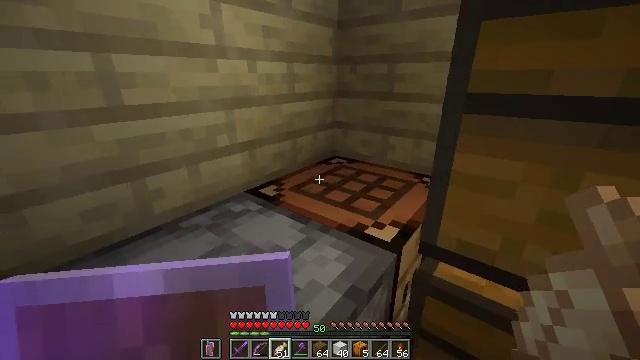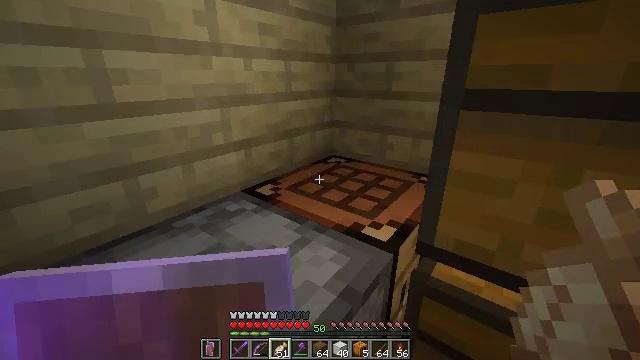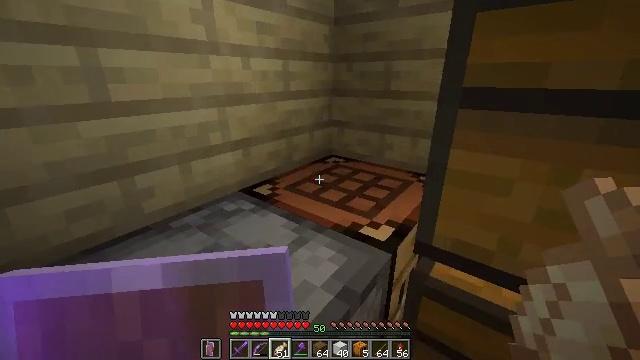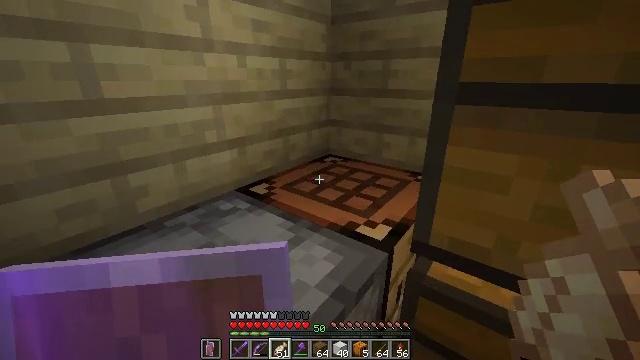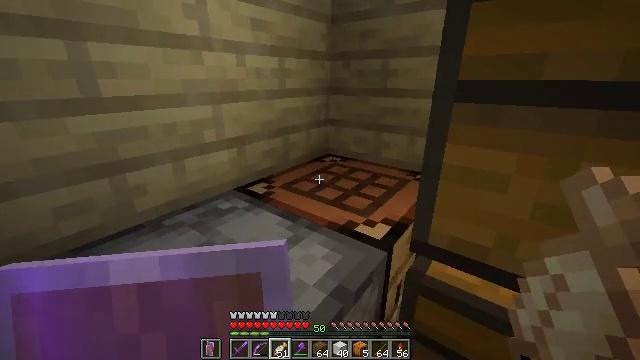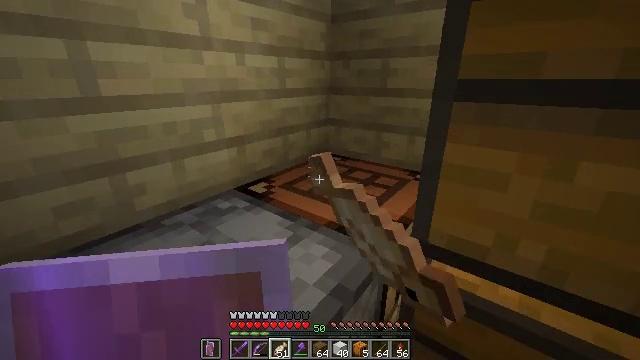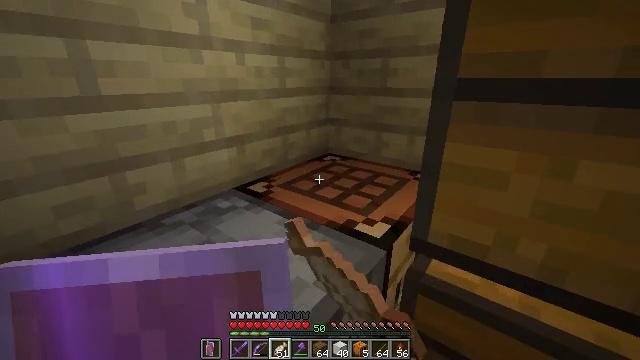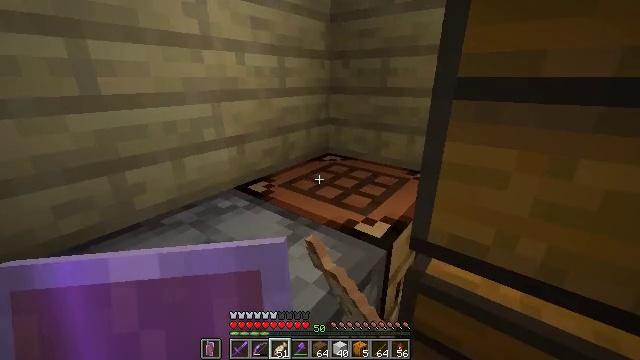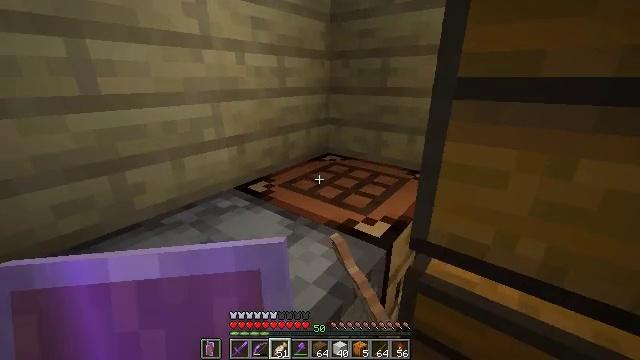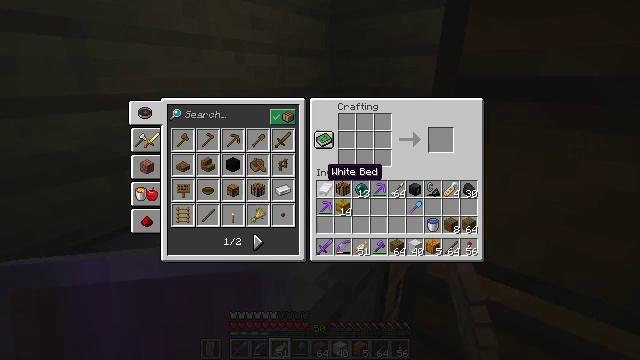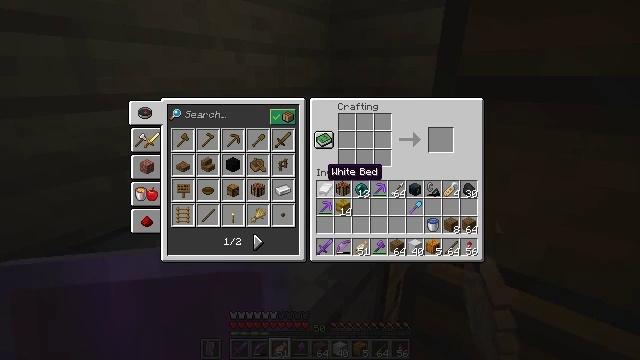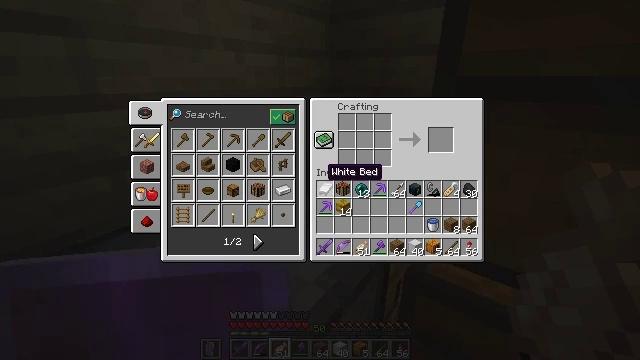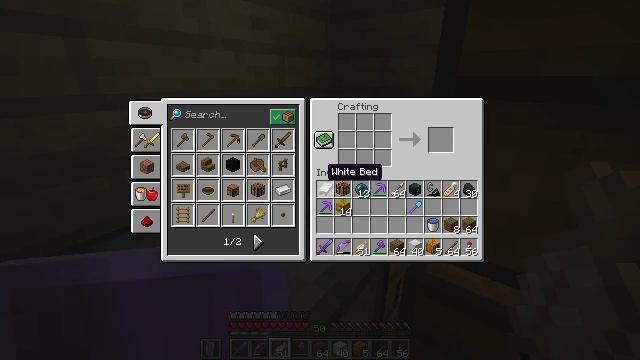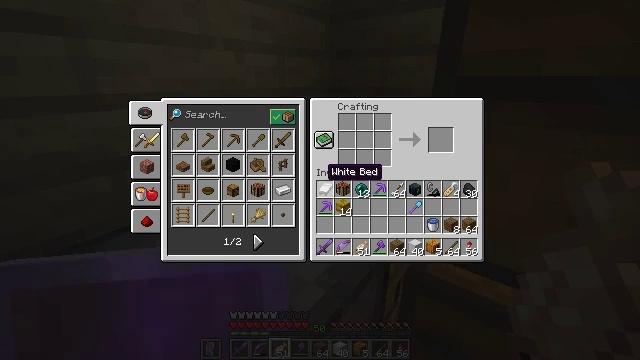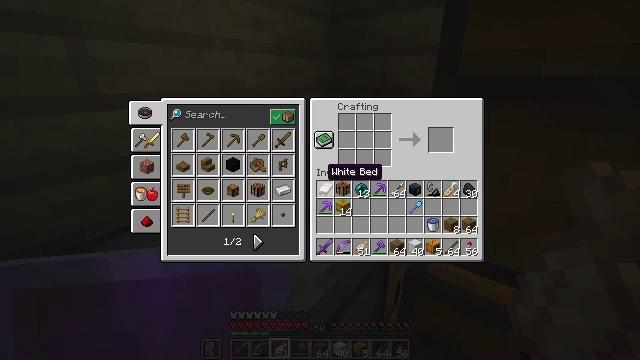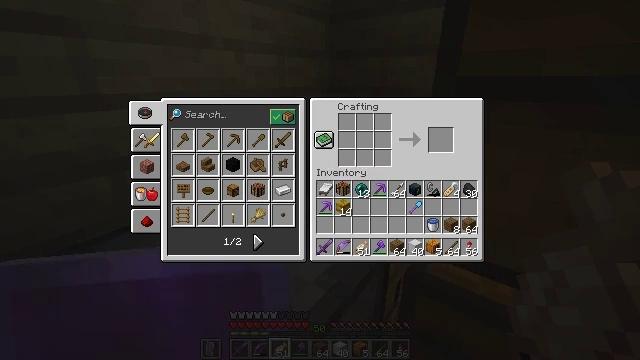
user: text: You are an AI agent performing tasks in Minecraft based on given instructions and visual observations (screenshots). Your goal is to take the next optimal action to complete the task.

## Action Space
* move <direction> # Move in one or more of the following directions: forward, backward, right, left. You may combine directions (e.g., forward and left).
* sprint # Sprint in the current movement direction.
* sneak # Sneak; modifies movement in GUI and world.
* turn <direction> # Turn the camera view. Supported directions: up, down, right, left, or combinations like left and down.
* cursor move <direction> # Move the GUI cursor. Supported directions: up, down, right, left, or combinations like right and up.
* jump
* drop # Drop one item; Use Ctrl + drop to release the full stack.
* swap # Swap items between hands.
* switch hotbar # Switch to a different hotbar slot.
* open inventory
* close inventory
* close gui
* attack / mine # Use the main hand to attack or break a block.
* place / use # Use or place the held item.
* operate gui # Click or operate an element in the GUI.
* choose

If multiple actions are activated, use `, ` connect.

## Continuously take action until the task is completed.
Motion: motion action
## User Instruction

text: Use spruce planks and sticks to make a spruce fence.
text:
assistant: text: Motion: no_op
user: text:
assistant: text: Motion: no_op
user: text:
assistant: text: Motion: no_op
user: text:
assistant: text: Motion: use / place
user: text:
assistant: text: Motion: use / place
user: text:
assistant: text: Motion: use / place
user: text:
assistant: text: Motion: use / place
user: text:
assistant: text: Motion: no_op
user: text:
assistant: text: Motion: open gui
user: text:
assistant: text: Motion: no_op
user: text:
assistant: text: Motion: no_op
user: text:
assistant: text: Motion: no_op
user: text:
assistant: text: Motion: no_op
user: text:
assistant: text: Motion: no_op
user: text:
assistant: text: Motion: cursor move left
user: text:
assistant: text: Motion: cursor move left
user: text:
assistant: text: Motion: cursor move left
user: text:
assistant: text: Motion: no_op
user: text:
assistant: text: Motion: no_op
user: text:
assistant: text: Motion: no_op
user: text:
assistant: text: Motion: cursor move left and down
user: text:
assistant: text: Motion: cursor move left and down
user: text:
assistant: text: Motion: no_op
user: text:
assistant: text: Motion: cursor move left
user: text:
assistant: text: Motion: cursor move left
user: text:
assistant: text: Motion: cursor move left
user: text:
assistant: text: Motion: no_op
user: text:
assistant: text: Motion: no_op
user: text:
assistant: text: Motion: no_op
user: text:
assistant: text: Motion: cursor move right